Field crop: maize
Growth stage: 2
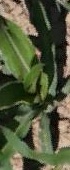
Species: maize